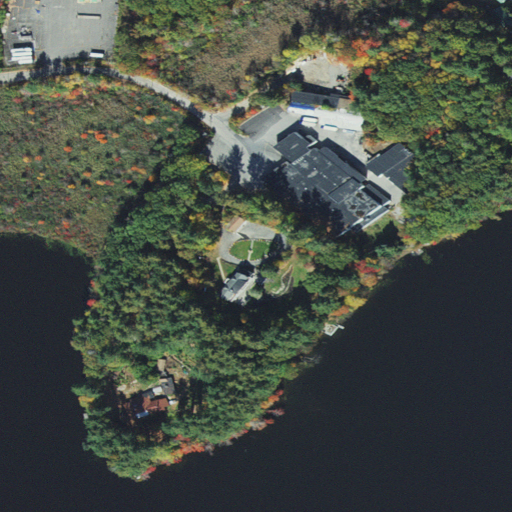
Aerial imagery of mountain in Massachusetts named Speans Hill containing open water, mixed forest, evergreen forest, high intensity development, open development, woody wetlands, herbaceous wetlands, medium intensity development, low intensity development, grassland, and deciduous forest